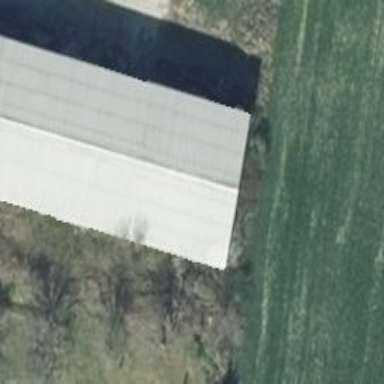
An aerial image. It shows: Light-grey farm auxiliary building with gabled roof oriented along its length.